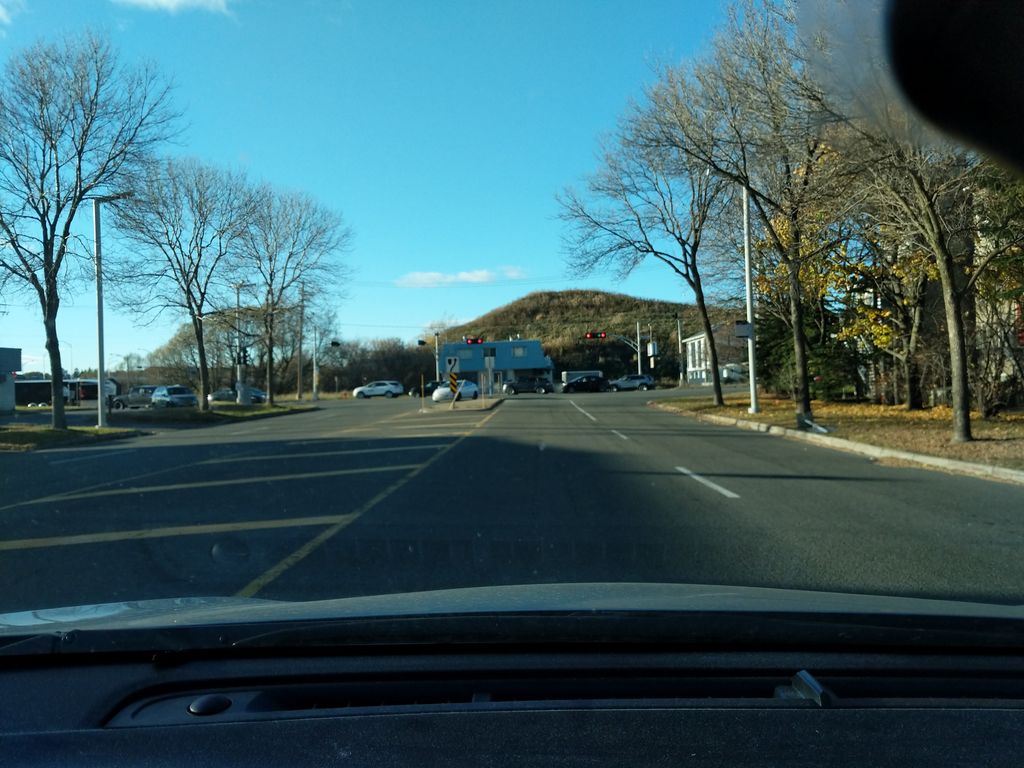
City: quebec_city